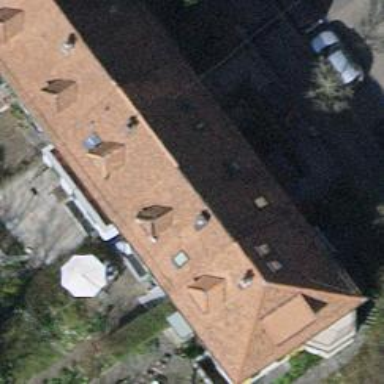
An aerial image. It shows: Terrace building.